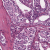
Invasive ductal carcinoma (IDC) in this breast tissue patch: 0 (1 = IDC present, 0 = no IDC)